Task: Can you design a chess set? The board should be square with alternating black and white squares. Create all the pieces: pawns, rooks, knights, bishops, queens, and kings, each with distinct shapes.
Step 4817:
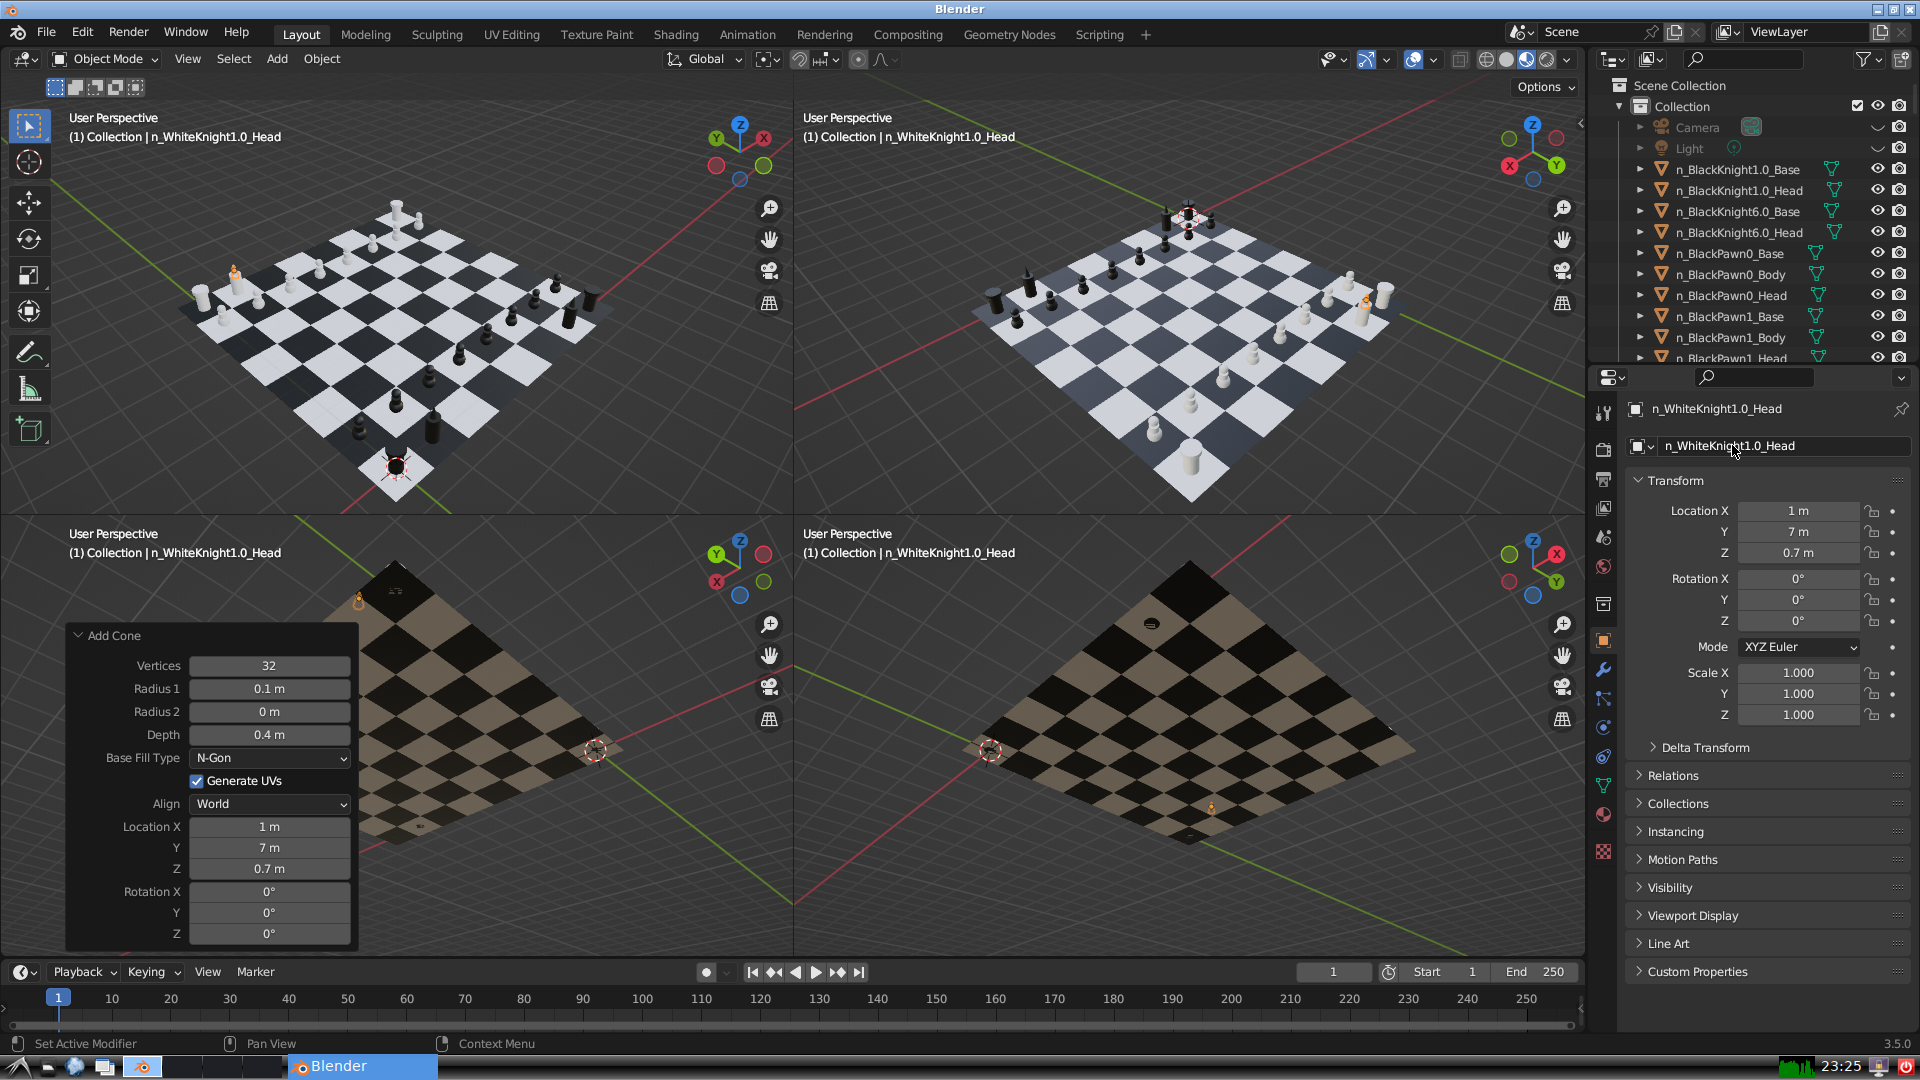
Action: {"mouse_move": [1603, 815]}